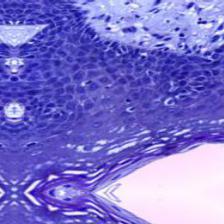
Diagnosis: Normal